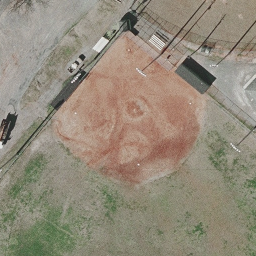
Label: baseball diamond